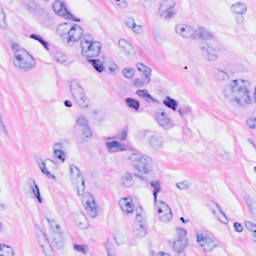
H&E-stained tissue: Breast